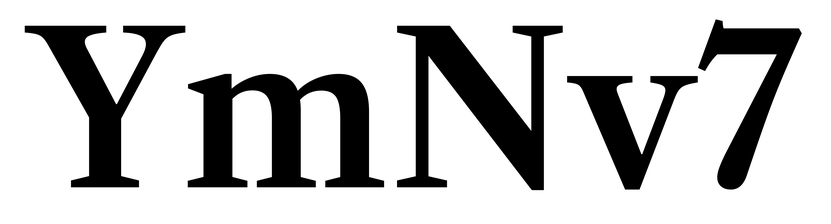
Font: LibreCaslonText_SemiBold